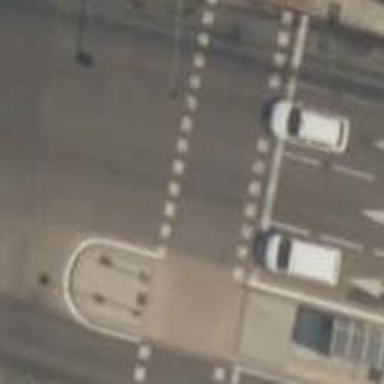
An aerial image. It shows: Crossing with traffic signals.